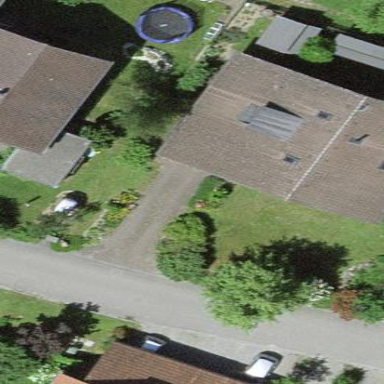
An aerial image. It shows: Residential building.